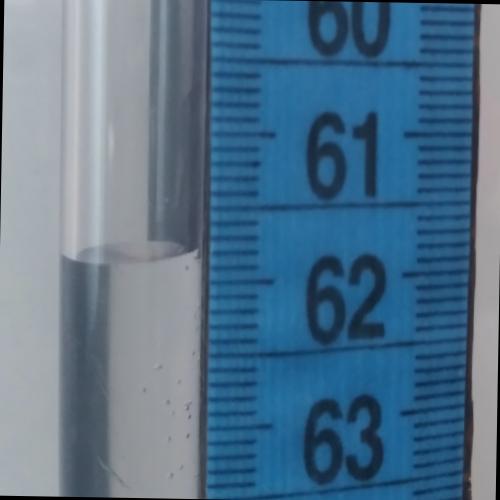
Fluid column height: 61.8 cm